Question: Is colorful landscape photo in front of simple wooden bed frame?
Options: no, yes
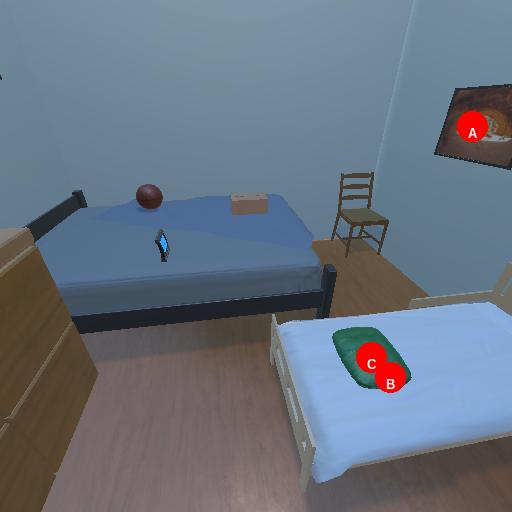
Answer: no